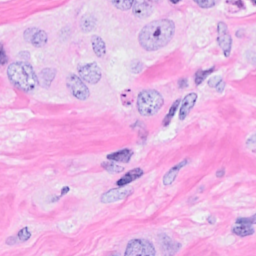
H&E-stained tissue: Breast